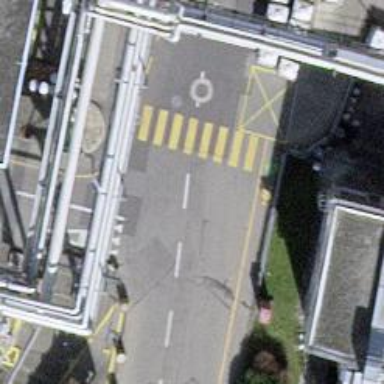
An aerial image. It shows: Uncontrolled zebra crossing on the road.